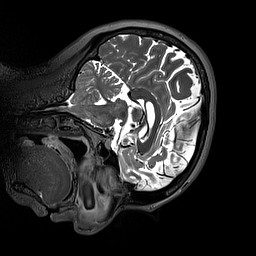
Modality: T2w
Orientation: sagittal
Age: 46
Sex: female
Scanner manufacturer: siemens
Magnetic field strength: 3 T
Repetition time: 3.2 s
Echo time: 0.412 s